Question: I'm trying to port a MVC3 .NET project from VS to Mono and I been able to set up apache correctly and am able to build my code using local MVC3 references.
My problem now is I make a few api calls to a web service to populate some user info before the index page displays, but when mono/apache tries to hit my web service using Microsoft.Http I get an error.
Here is my code:
'''
public T HttpGet<T>(string requestPath, int minutes)
{
return this.Get(requestPath).Return<T>();
}
'''
and here is the error:

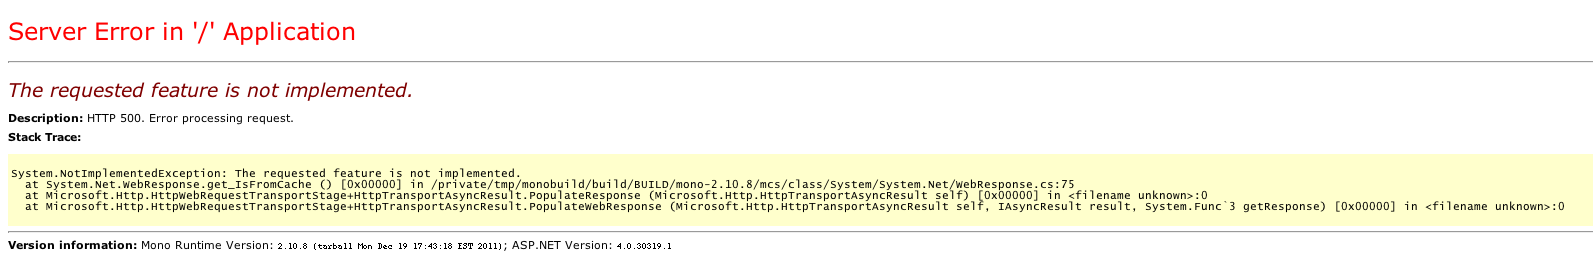
Answer: <URL>
If you read this through you will see that not every Microsoft .NET API is available on Mono.